Field crop: maize
Growth stage: 2
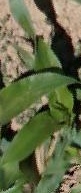
Species: maize